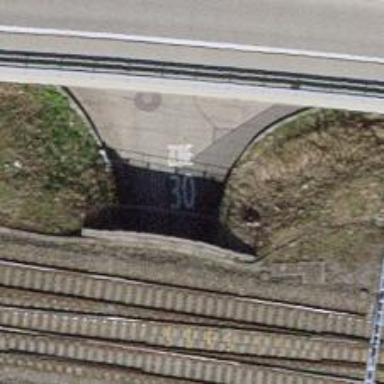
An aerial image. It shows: Asphalt track with grade1 tracktype.